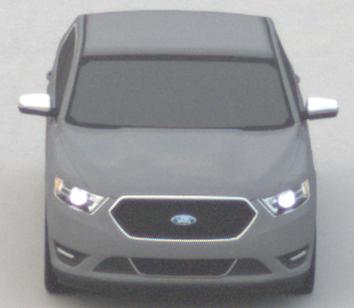
Make: Ford
Model: Taurus
Detailed model: SHO
Model produced from: 2012
Model produced until: 2019
Doors: 4
Color: gray
Road condition: dry road
Daytime: morning or afternoon
Contrast: low contrast